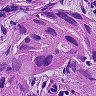
Metastatic tissue present: yes